Question: I am facing an issue of permsission related to .nuget while I am using build definition of TFS 2013.
I have already applied 'Enable NuGet Package Restore' option in my Visual Studio solution.
I am getting an error mentioned as given screenshot.

Thanks in advance!
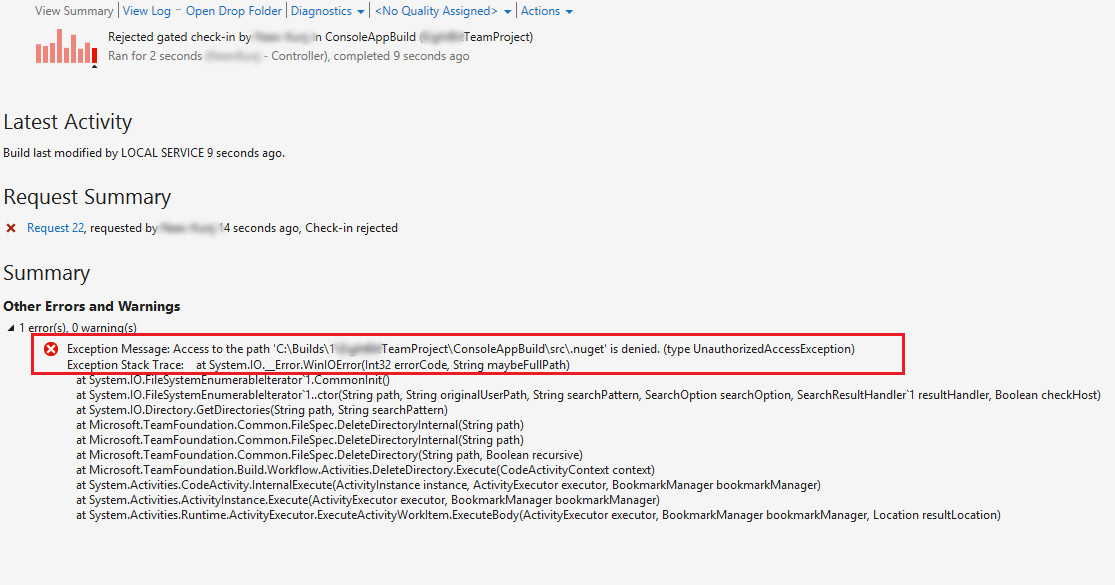
Answer: Your build service was set to run with LOCAL SERVICE account. Right click on 'C:\Builds' and make sure it has full permissions on that folder. Alternatively run the build service as a domain user account (e.g. DOMAIN-NAME fsbuild) or NETWORK SERVICE.